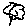
Label: flower